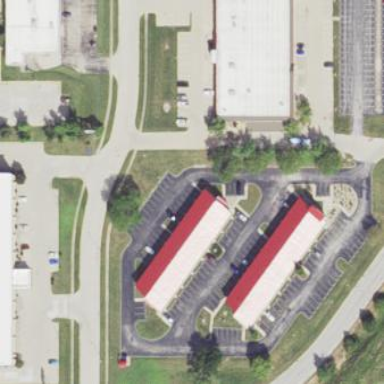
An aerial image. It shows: Building that is motel.